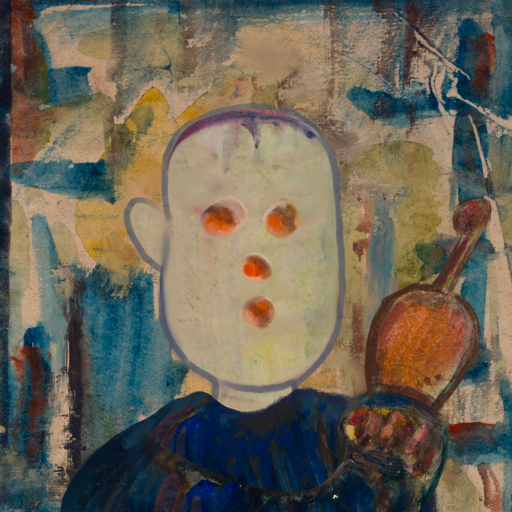
Background: Orphan, Head And Neck Front: Hill_Girl, Face Front: Rupkatha, Bust: Pipe, Hair Front: Blank, Head Accessory: Blank, Second Necklace: Blank, Necklace: Blank, Baby: Blank